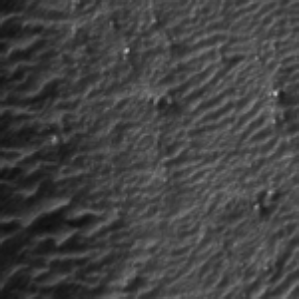
Label: frost